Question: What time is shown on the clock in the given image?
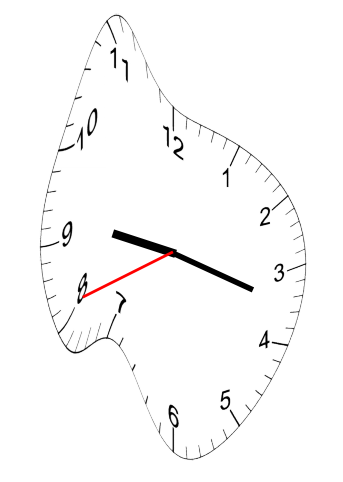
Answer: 09:17:41